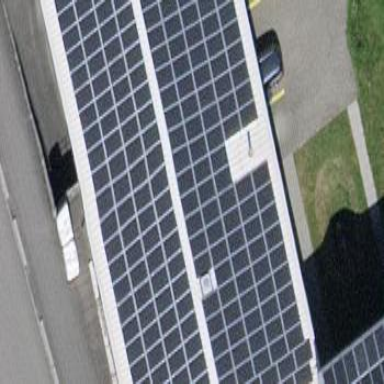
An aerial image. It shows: Solar photovoltaic panel generator.